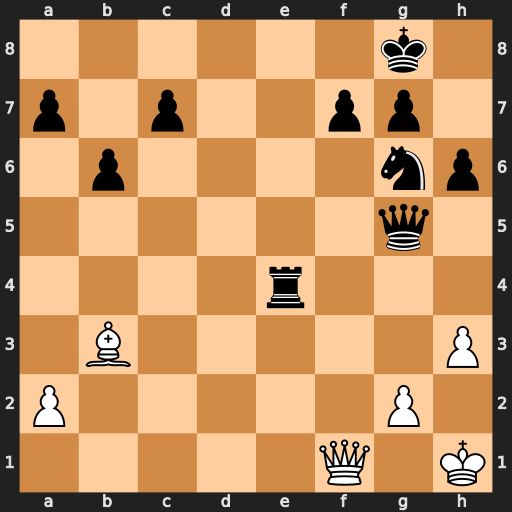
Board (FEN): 6k1/p1p2pp1/1p4np/6q1/4r3/1B5P/P5P1/5Q1K
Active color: w
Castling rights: -
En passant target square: -
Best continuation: Qxf7+ Kh8 Qg8#